Aerial crown-view tile of a tropical tree (Barro Colorado Island, Panama), acquired 20250317:
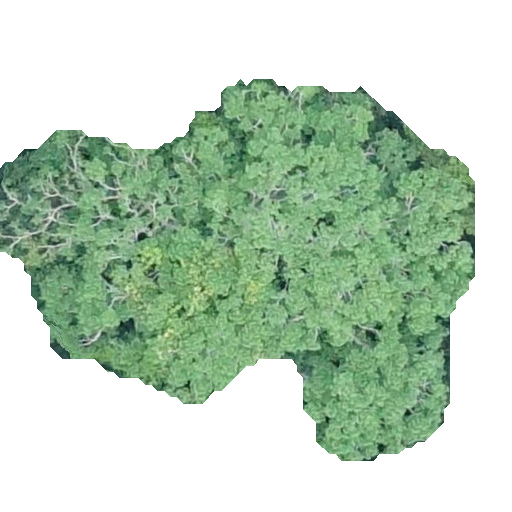
Species: Jacaranda copaia
GBIF accepted scientific name: Jacaranda copaia
Crown area: 182.503 m²